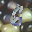
Label: 6